Field crop: tomato
Growth stage: 1
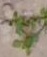
Species: portulaca